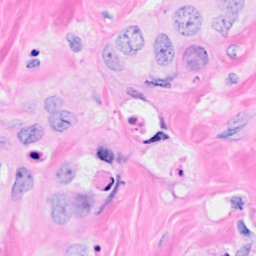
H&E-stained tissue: Breast